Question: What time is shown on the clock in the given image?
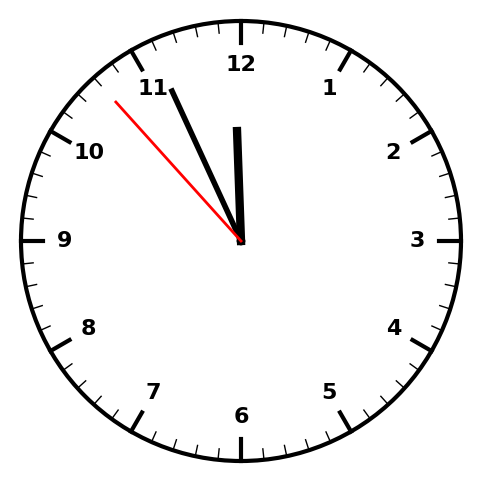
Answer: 11:55:53